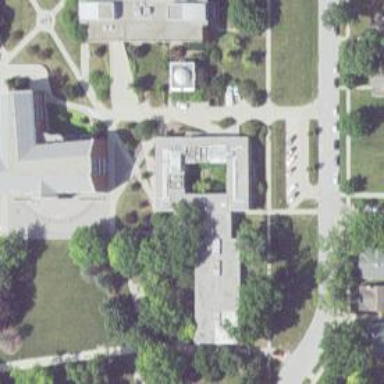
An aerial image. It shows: Public building.